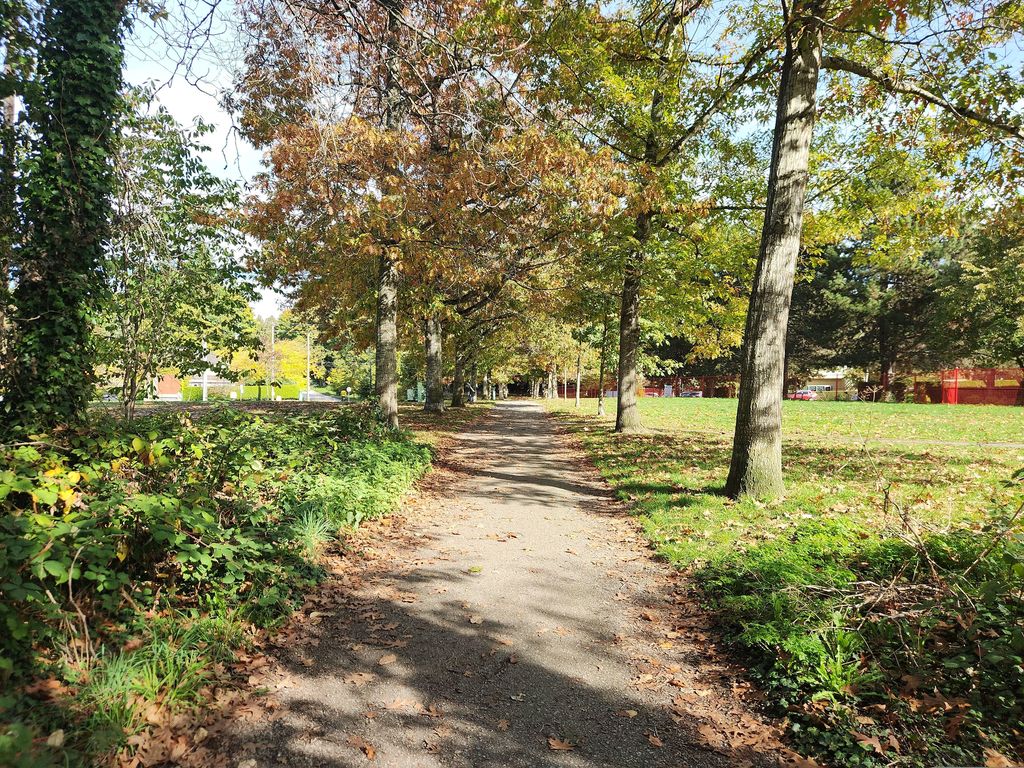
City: vancouver